Interaction volume radius: 5 \u00c5
Interaction volume height: 30 \u00c5
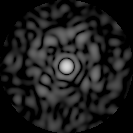
Disorder parameter: 0.8197